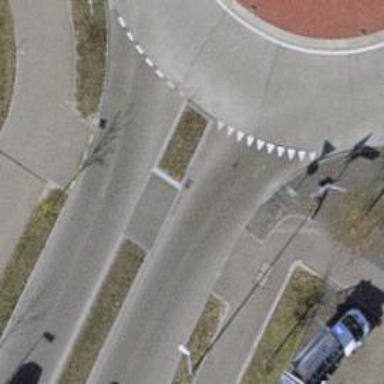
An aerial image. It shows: Unmarked crossing with pedestrian island.